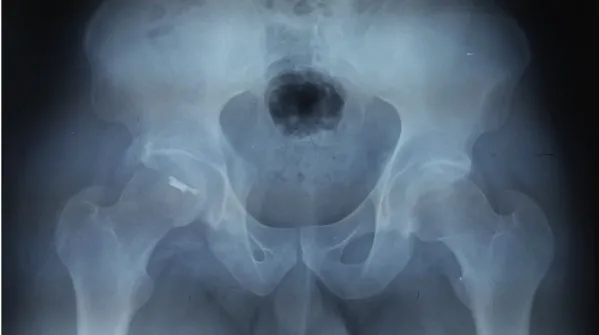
two years pelvic post-operative X-ray showing absence of osteoarthritis or avascular necrosis signs, but a right hip non-bridging Brooker type I heterotopic ossification was noticed.
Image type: radiology (x_ray)